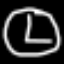
Label: clock